Interaction volume radius: 5 \u00c5
Interaction volume height: 25 \u00c5
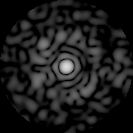
Disorder parameter: 0.8437